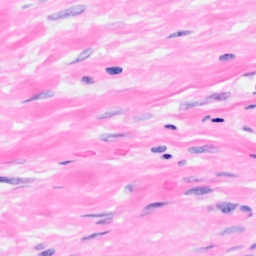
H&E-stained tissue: Breast